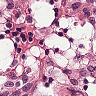
Metastatic tissue present: no